Interaction volume radius: 10 \u00c5
Interaction volume height: 20 \u00c5
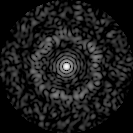
Disorder parameter: 0.8233